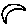
Label: moon